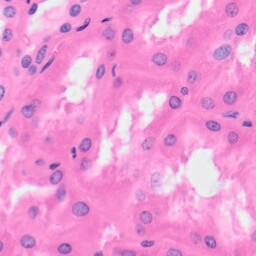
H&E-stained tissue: Kidney